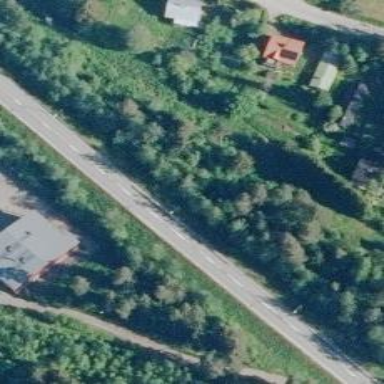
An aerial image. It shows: Asphalt trunk highway with embankment.